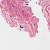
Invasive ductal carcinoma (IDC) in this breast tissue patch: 0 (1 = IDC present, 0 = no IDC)